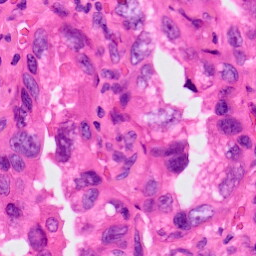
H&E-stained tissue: Lung